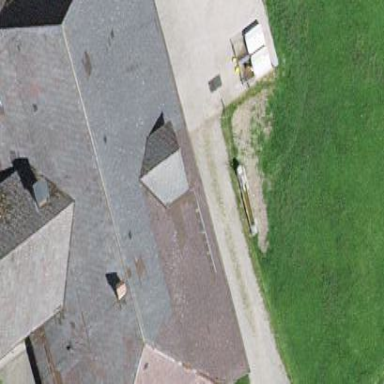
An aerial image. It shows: Farm building.